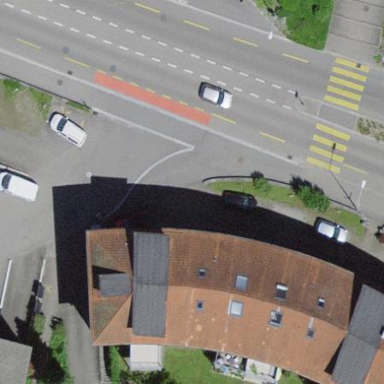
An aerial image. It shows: Gabled building with roof made of roof tiles.